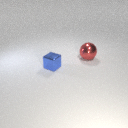
large red metal sphere behind small blue metal cube